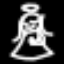
Label: angel